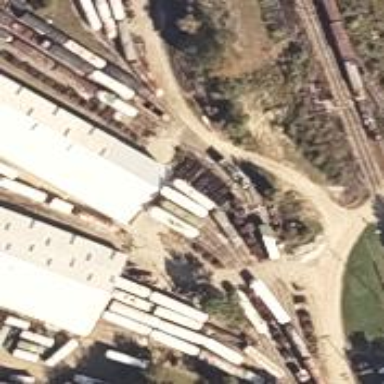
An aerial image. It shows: Tram railway yard.